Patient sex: M
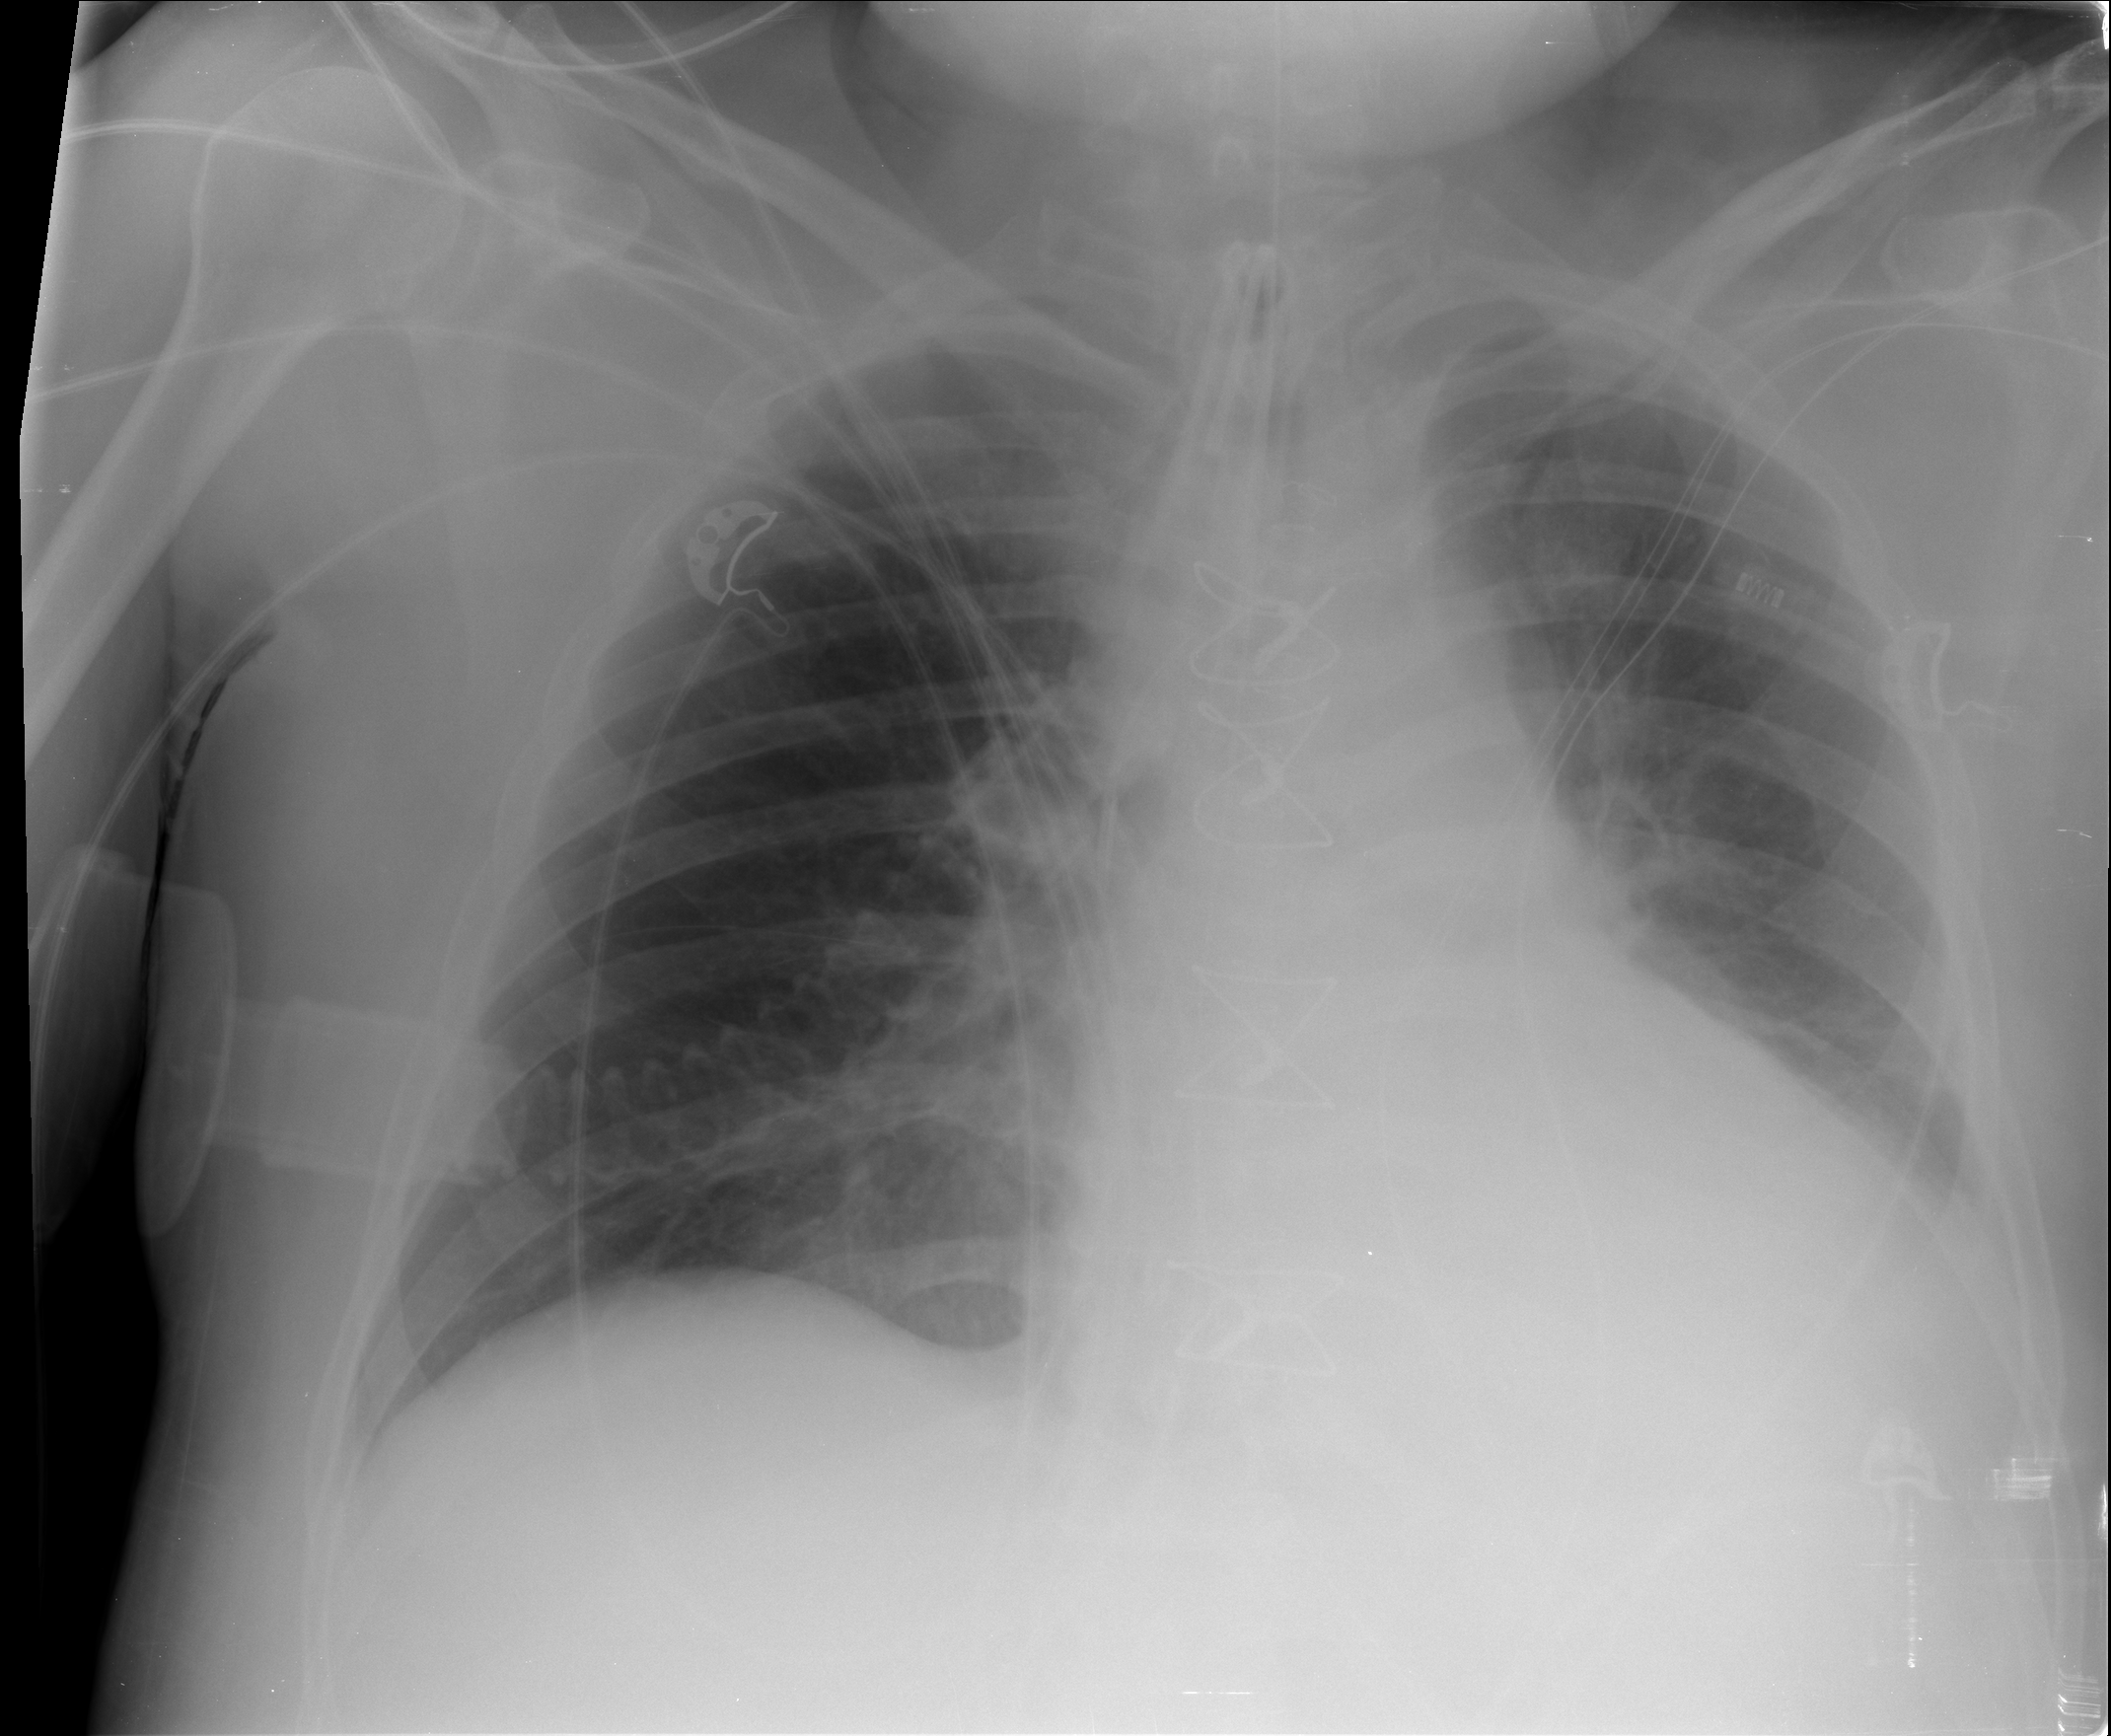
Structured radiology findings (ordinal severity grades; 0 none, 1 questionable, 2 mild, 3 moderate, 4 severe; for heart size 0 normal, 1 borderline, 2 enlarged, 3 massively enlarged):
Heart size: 2
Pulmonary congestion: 2
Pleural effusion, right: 0
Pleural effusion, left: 2
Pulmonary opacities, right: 0
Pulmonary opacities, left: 0
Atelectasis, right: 2
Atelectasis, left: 2